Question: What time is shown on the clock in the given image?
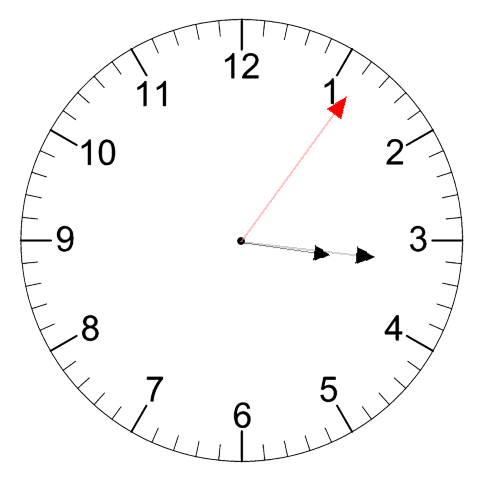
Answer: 03:16:06